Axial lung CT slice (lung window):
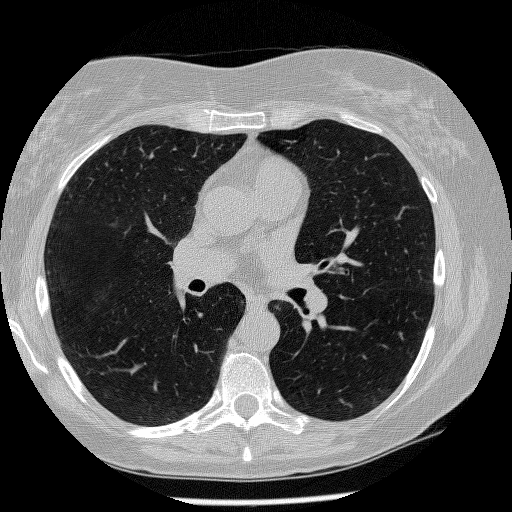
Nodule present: no